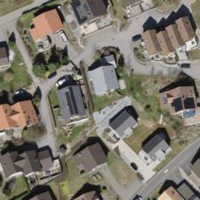
EUNIS habitat code: 55
Species observed at this site:
Primula veris